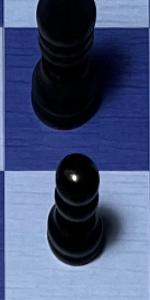
Label: Pawn_Black